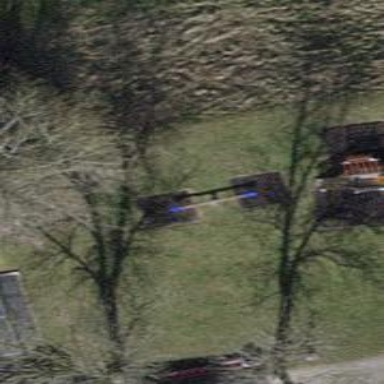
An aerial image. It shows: Playground featuring seesaw.